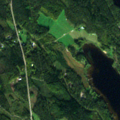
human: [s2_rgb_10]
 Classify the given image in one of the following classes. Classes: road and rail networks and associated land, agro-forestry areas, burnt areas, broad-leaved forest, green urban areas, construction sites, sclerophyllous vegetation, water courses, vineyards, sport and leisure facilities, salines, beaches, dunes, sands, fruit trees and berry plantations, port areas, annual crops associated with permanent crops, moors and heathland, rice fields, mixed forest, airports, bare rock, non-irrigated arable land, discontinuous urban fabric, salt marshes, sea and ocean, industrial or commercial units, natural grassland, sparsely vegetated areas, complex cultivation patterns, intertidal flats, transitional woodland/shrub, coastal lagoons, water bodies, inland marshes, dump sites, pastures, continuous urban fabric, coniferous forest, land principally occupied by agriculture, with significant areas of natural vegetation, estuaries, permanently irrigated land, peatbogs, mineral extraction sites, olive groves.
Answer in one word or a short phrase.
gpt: coniferous forest, mixed forest, water bodies